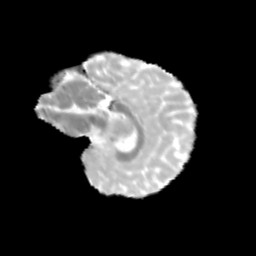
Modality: MD
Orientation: sagittal
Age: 13
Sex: female
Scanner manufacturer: siemens
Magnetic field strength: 3 T
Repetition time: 3.8 s
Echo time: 0.07 s